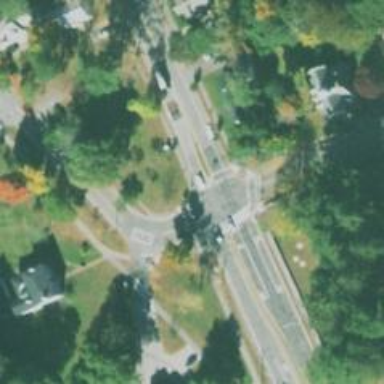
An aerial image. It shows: Marked crossing on the road.